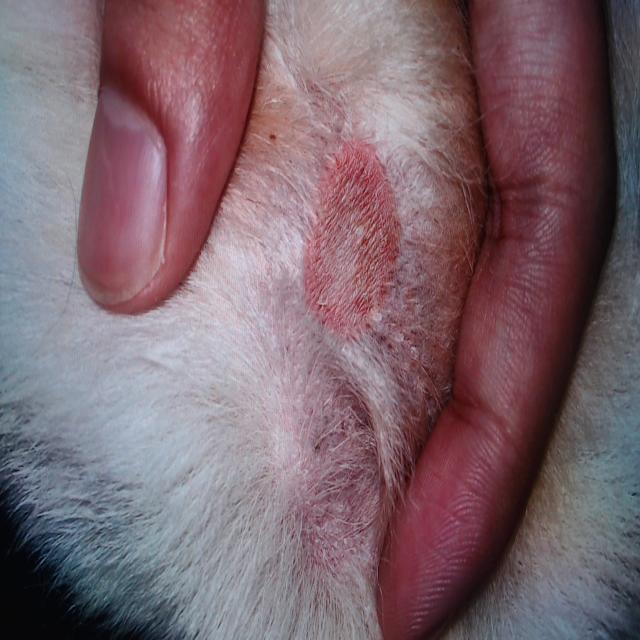
Canine ringworm (Dermatophytosis) — fungal infection caused by Microsporum or Trichophyton. Presents with circular alopecia, scaling, crusting, and broken hairs.